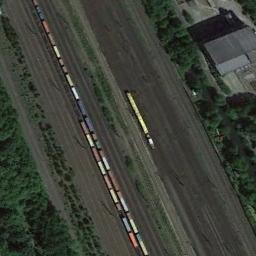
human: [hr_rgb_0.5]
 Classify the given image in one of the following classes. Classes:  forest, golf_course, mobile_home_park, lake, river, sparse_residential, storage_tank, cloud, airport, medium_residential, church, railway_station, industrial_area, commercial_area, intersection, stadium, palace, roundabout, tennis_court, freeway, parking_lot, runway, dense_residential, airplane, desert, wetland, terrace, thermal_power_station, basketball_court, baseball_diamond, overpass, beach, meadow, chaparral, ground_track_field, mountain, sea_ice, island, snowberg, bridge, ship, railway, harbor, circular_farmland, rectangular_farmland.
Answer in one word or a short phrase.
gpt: railway